Field crop: maize
Growth stage: 1
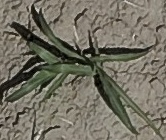
Species: sorghum